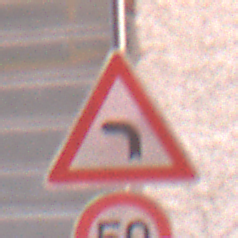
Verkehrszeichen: KurveLinks
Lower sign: Geschwindigkeit50
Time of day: MorningAfternoon
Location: Outdoor (Urban)
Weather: Clear
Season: NotSpecified
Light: Natural